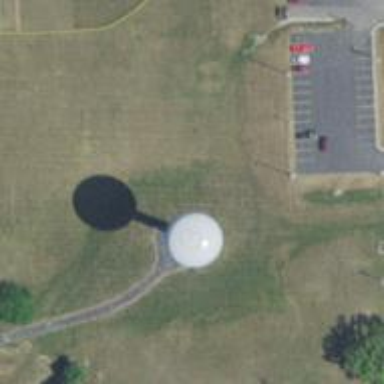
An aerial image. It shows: Water tower that is man-made.